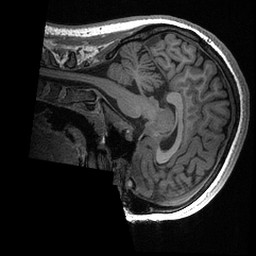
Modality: T1w
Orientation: sagittal
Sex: female
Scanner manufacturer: ge
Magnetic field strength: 3 T
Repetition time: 0.0064 s
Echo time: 0.00281 s